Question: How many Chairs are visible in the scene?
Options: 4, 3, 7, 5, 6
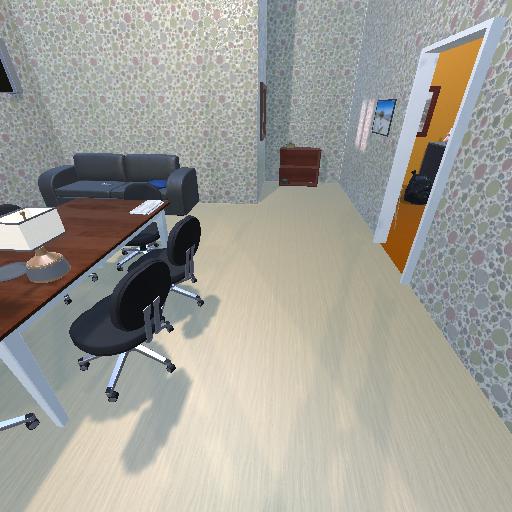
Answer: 4